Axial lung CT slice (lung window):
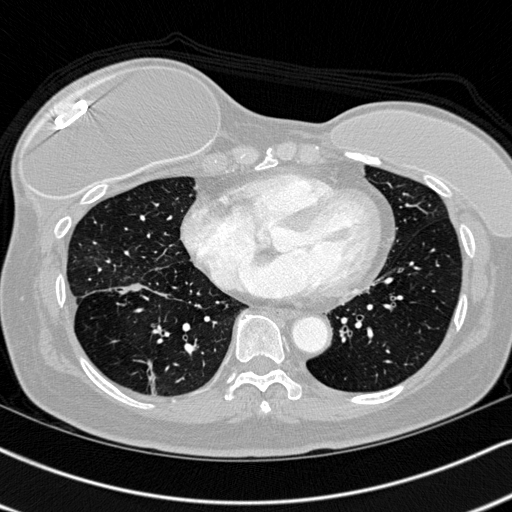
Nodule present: no